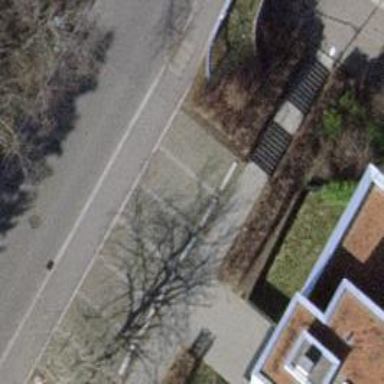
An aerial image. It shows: Footway made of paving stones.